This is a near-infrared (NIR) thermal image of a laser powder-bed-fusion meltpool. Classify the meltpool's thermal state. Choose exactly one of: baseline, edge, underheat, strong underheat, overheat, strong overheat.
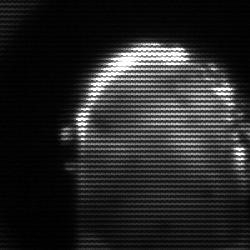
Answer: baseline